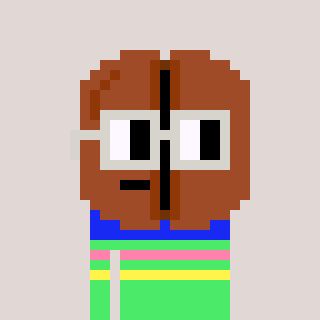
a pixel art character with square light gray glasses, a coffeebean-shaped head and a teal-colored body on a warm background